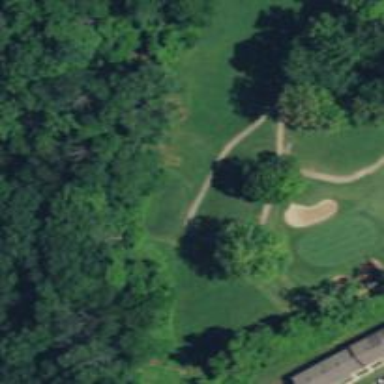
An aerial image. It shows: Service road with high-quality grade1 tracktype. It resembles golf cart path.